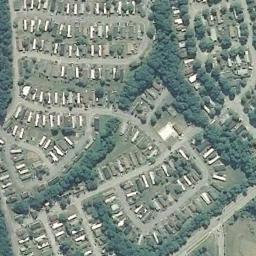
Label: residential